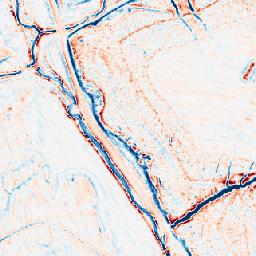
Category: edge_preserving
Decomposition family: anisotropic_diffusion
Decomposition parameters: iterations: 50
kappa: 100
gamma: 0.05
Upsampling method: area
Upsampling parameters: scale: 8
Upsampling scale: 8